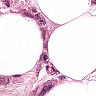
Metastatic tissue present: yes